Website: walmart
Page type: review-order
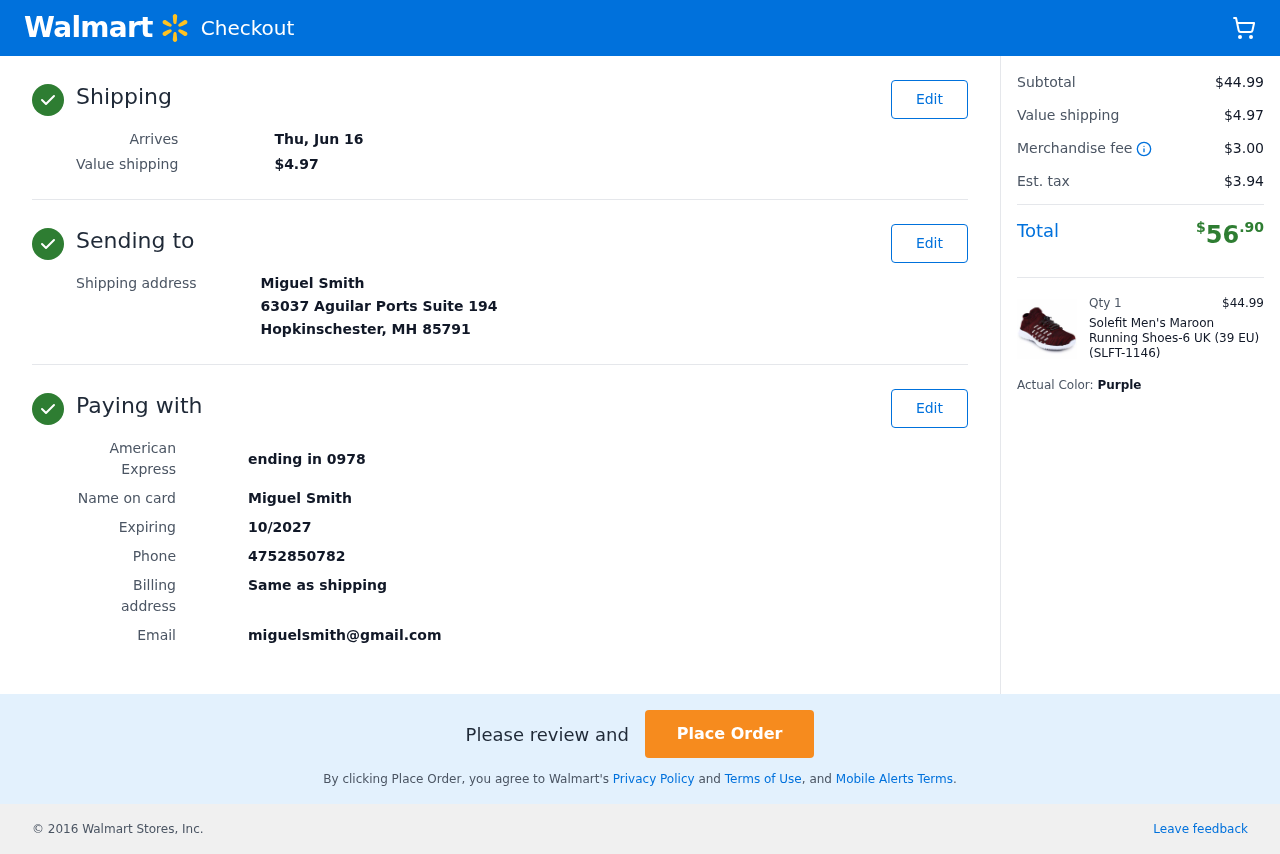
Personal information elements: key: PII_CARD_LAST4
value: ending in 0978
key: PII_CARD_TYPE
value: American Express
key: PII_CITY_STATE_ZIP
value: Hopkinschester, MH 85791
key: PII_EMAIL
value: miguelsmith@gmail.com
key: PII_FULLNAME
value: Miguel Smith
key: PII_PHONE
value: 4752850782
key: PII_STREET
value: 63037 Aguilar Ports Suite 194
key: PII_FULLNAME2
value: Miguel Smith
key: PII_CARD_EXPIRY
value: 10/2027
Product elements: key: PRODUCT1_NAME
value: Solefit Men's Maroon Running Shoes-6 UK (39 EU) (SLFT-1146)
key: PRODUCT1_PRICE
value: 44.99
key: PRODUCT1_QUANTITY
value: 1
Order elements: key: ORDER_DELIVERY_DATE
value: Thu, Jun 16
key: ORDER_SHIPPING_COST
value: $4.97
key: ORDER_SUBTOTAL
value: $44.99
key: ORDER_MERCHANDISE_FEE
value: $3.00
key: ORDER_TAX
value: $3.94
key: ORDER_TOTAL
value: $56.90